Question: I am creating a UI in Qt that has a QDockWidget containing a QPushButton and QLineEdit. Please refer to the attached mock-up. I have created the widget components and successfully got them up and running. However they are not positioned the way I want them to. Both the elements should float to the left making the extra space to the right stretch when the window is resized.

The code-
'''
this->searchField = new QLineEdit; //"this" is a QDockWidget subclassed Object
searchField->setFixedWidth(200);
mainMenu = new Menu();
QHBoxLayout *layout= new QHBoxLayout;
QSpacerItem *filler = new QSpacerItem(1000, 10);
layout->addWidget(mainMenu->getMenuBar());
layout->addWidget(this->searchField);
layout->addSpacerItem(filler);
'''
Any suggestion or help would be awesome!
Thanks for your time :)
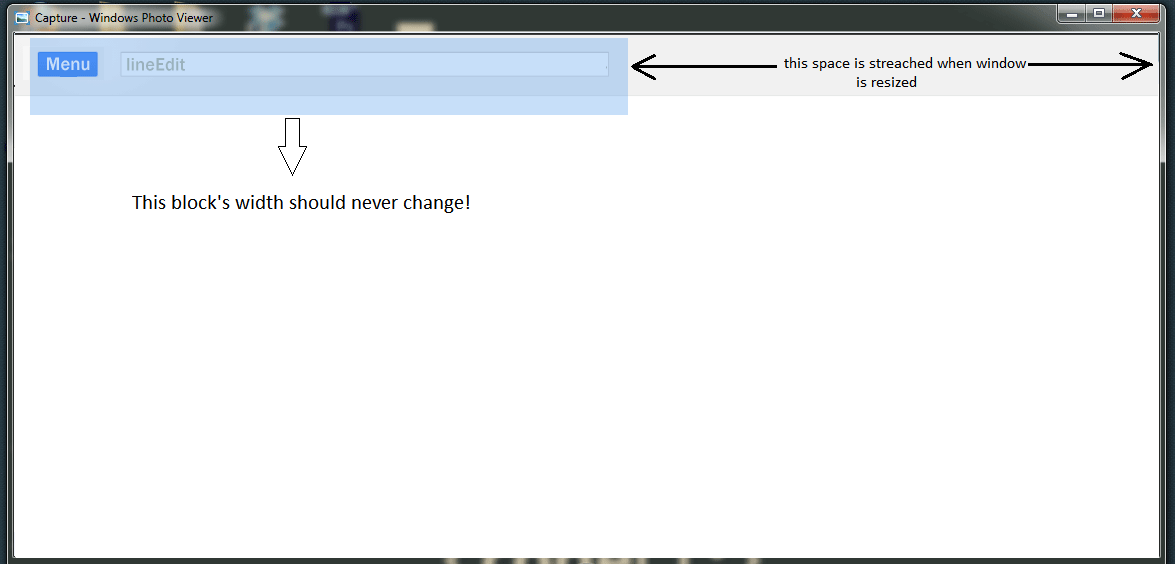
Answer: <URL>
<URL>
'''
void QBoxLayout::addStretch ( int stretch = 0 )
'''
> Adds a stretchable space (a QSpacerItem) with zero minimum size and stretch factor stretch to the end of this box layout.
So this is what your new code would look like:
'''
this->searchField = new QLineEdit;
searchField->setFixedWidth(200);
mainMenu = new Menu();
QHBoxLayout *layout= new QHBoxLayout;
layout->addWidget(mainMenu->getMenuBar());
layout->addWidget(this->searchField);
layout->addStretch(); // Added this
'''
Hope that helps.